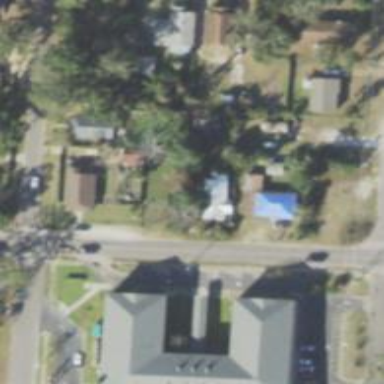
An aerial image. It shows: Residential area consisting of single-family homes.